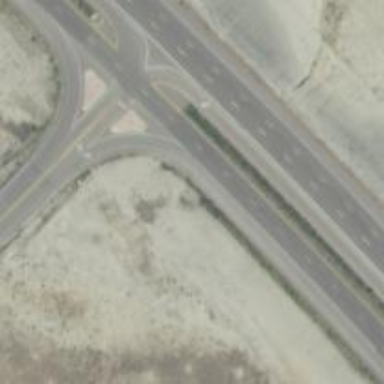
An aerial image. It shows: Trunk link road with asphalt surface.